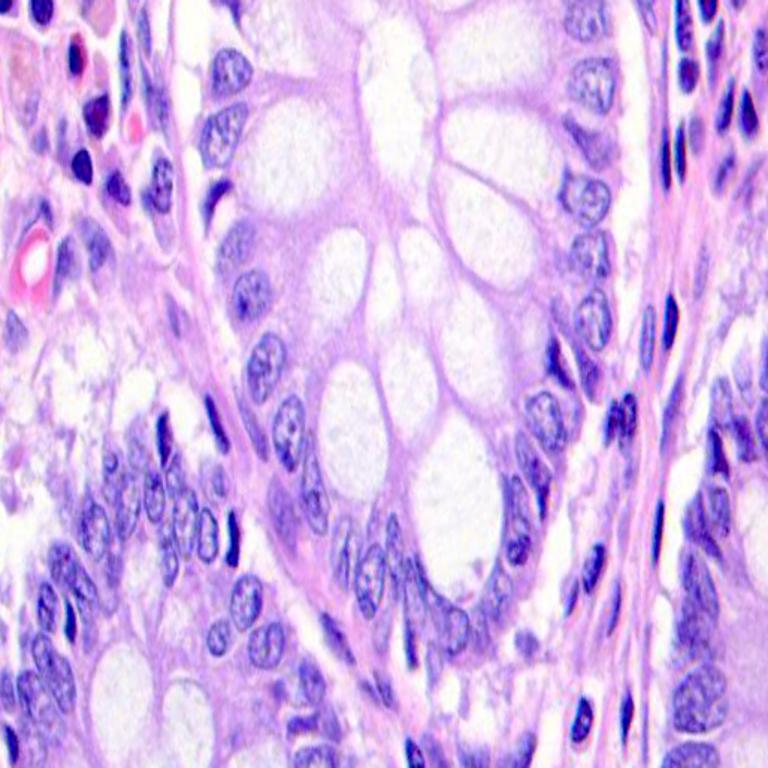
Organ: colon
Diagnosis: benign